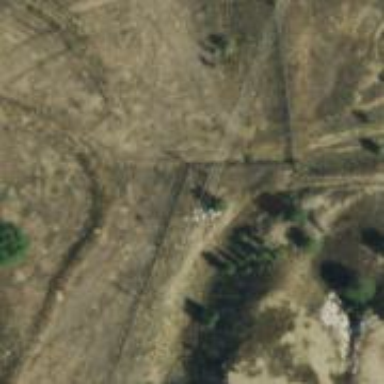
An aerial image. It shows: Power pole.